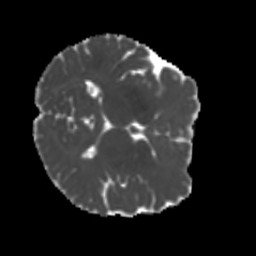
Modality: MD
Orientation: axial
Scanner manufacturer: siemens
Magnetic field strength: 3 T
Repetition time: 4 s
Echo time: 0.0594 s